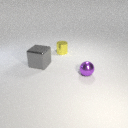
large gray metal cube behind small purple metal sphere